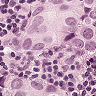
Metastatic tissue present: yes